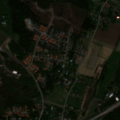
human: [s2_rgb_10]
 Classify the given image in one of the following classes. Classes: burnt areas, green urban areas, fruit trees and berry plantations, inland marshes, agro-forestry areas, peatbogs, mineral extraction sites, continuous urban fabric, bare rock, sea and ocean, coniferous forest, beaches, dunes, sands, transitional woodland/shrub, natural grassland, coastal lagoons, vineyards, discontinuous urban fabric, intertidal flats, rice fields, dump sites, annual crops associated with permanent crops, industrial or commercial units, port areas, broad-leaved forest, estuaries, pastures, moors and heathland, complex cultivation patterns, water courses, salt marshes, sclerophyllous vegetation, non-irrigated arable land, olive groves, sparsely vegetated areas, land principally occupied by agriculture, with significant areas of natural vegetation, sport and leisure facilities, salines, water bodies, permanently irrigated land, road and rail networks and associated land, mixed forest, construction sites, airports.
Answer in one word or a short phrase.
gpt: discontinuous urban fabric, industrial or commercial units, land principally occupied by agriculture, with significant areas of natural vegetation, coniferous forest